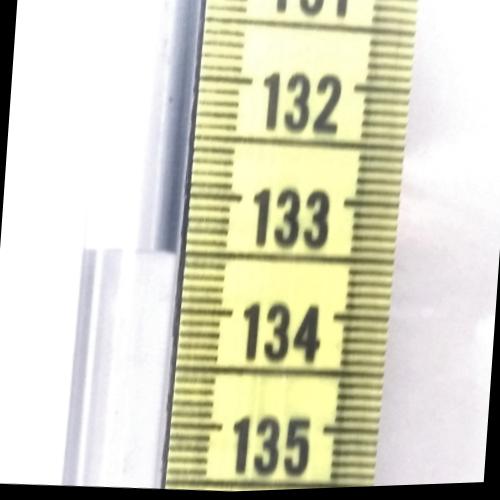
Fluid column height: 133.5 cm